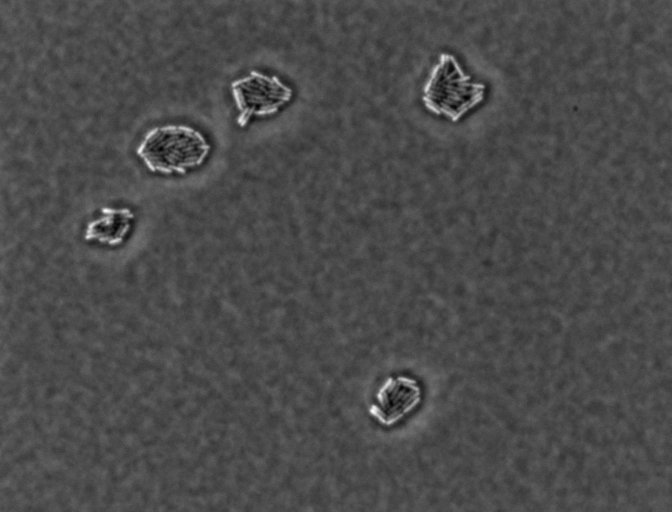
Salmonella enterica Typhimurium